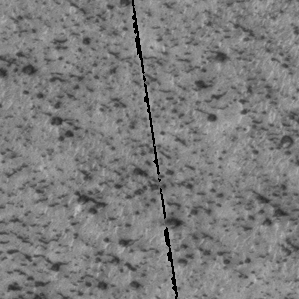
Label: frost